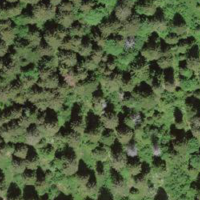
EUNIS habitat code: 43
Species observed at this site:
Prunella vulgaris